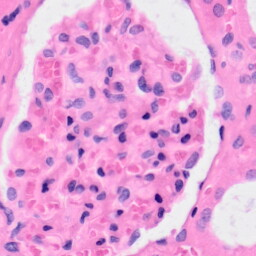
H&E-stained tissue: Kidney